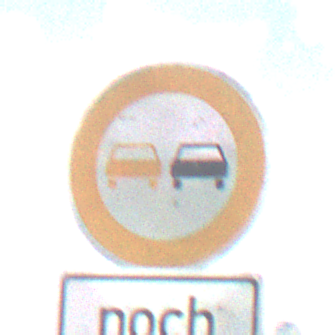
Verkehrszeichen: Ueberholverbot
Zusatzzeichen unten: LaengeEinerStrecke4
Umgebung: Outdoor, Nature
Tageszeit: Midday
Wetter: PartlyCloudy
Licht: Natural
Jahreszeit: Autumn
Kontrast: HighContrast